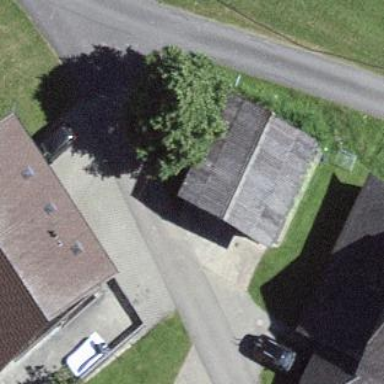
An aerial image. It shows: Barn.